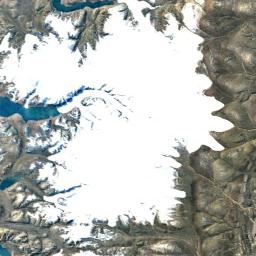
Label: snowberg